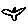
Label: bird